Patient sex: M
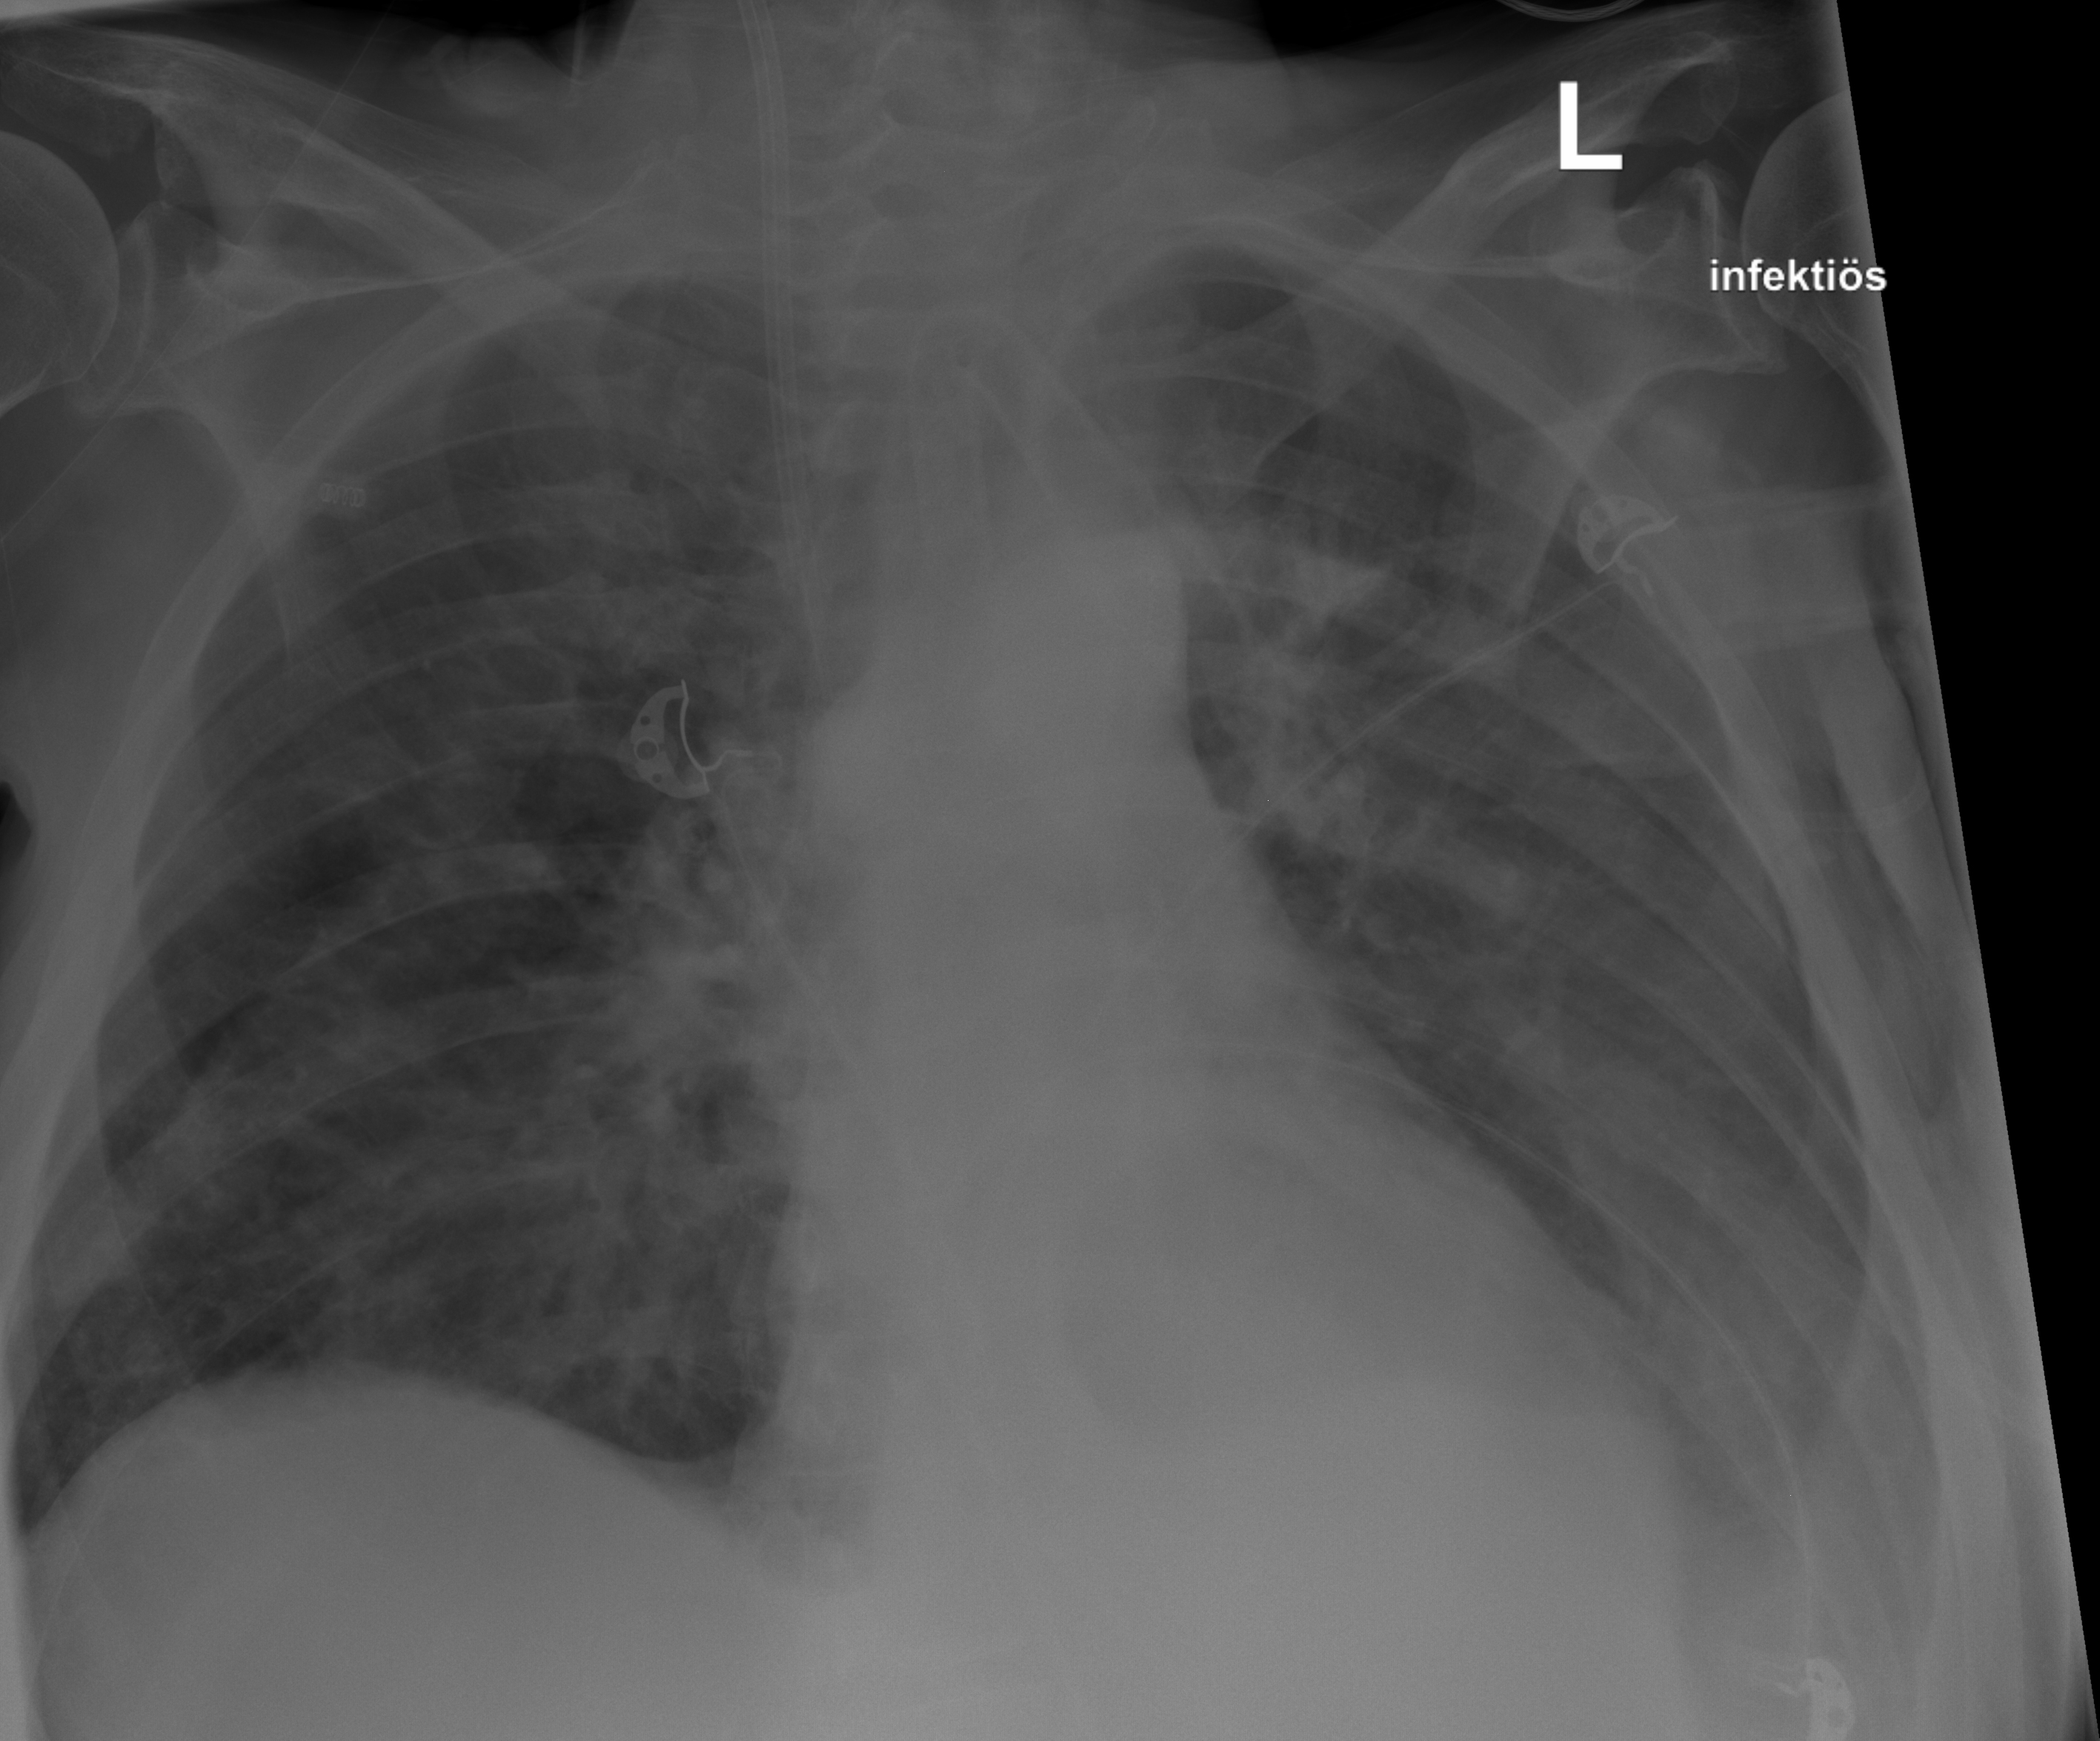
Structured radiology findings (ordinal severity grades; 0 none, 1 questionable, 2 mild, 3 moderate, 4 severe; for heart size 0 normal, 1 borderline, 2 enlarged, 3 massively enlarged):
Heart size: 2
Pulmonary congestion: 2
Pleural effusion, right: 1
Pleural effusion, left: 2
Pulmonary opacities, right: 1
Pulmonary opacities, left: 2
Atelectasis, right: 2
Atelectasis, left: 2